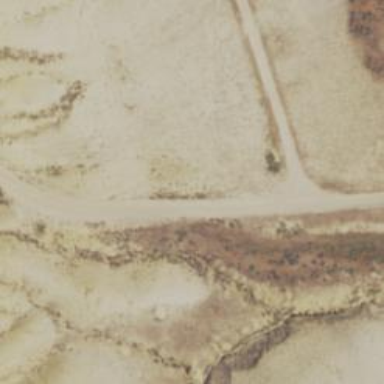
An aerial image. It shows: Track road.